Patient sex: M
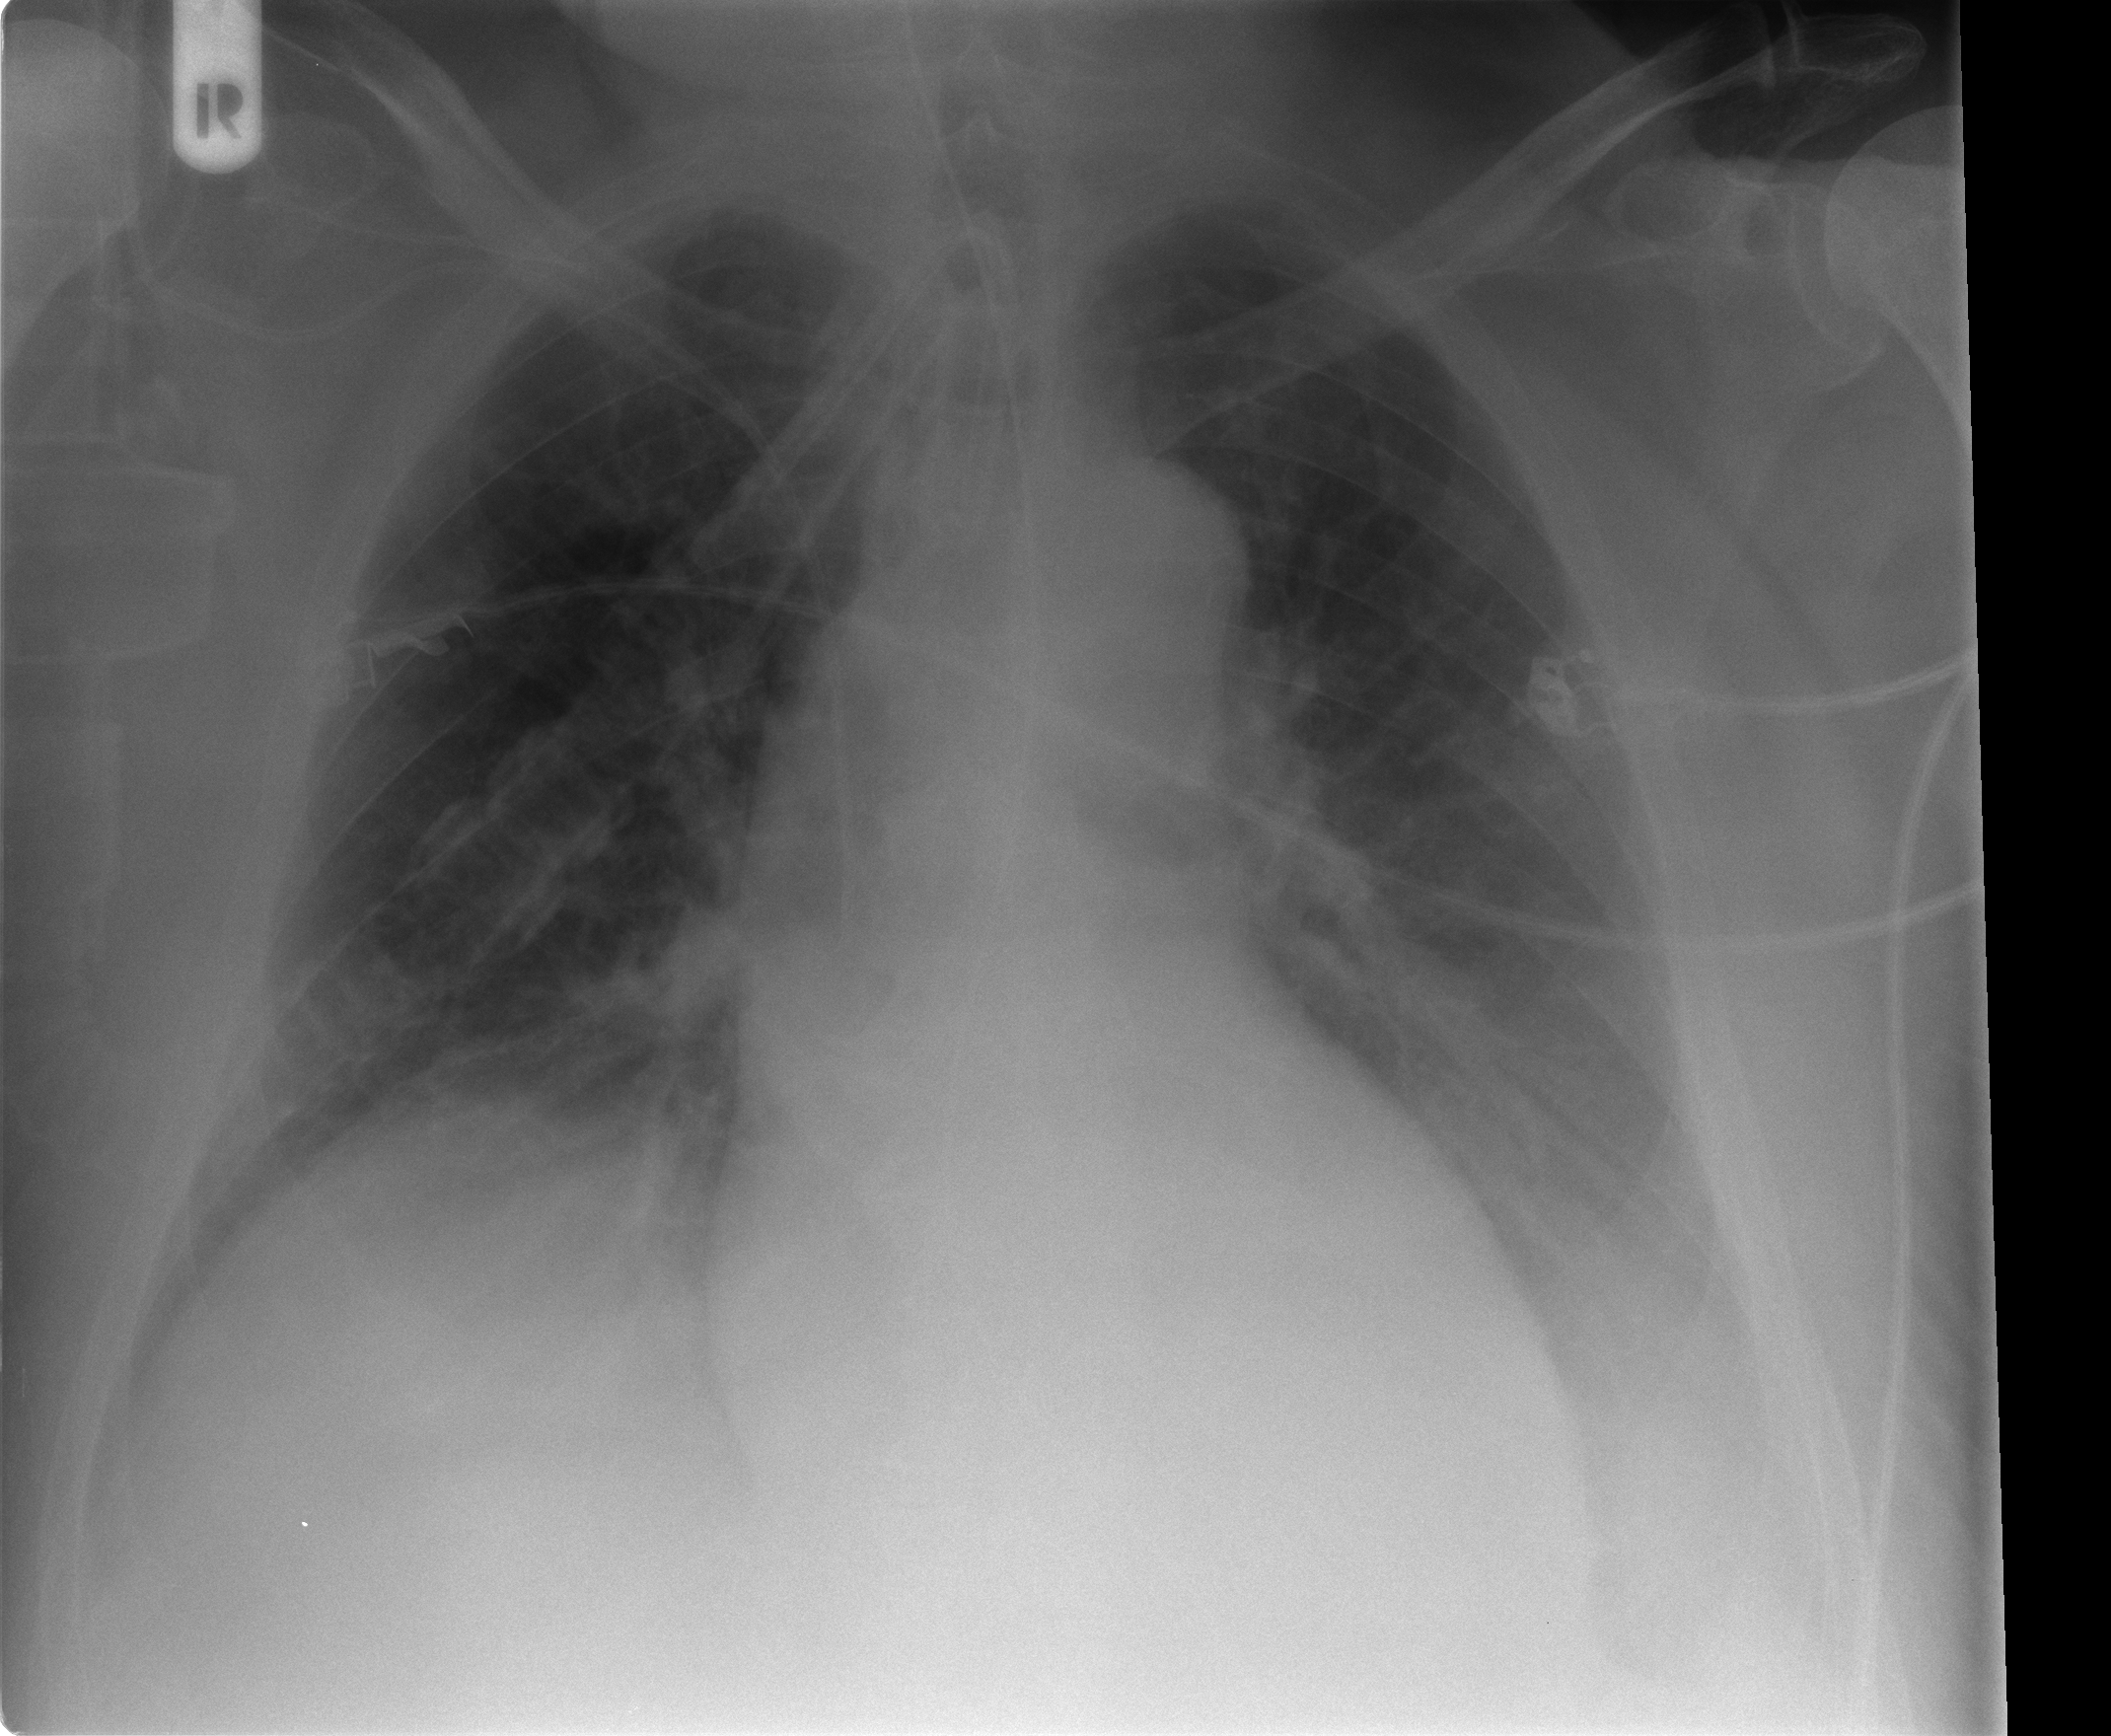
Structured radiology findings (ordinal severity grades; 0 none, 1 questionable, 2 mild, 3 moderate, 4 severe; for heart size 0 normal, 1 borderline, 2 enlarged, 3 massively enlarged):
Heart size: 2
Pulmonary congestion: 0
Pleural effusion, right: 0
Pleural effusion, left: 2
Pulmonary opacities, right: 0
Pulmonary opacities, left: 0
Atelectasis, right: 2
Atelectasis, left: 2